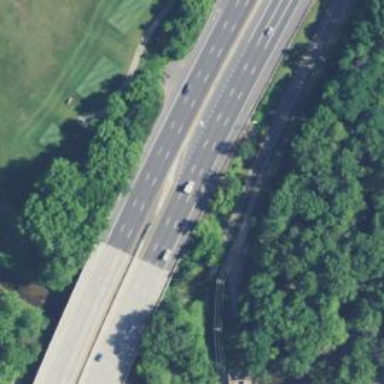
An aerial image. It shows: This image shows trunk highway that functions as expressway.